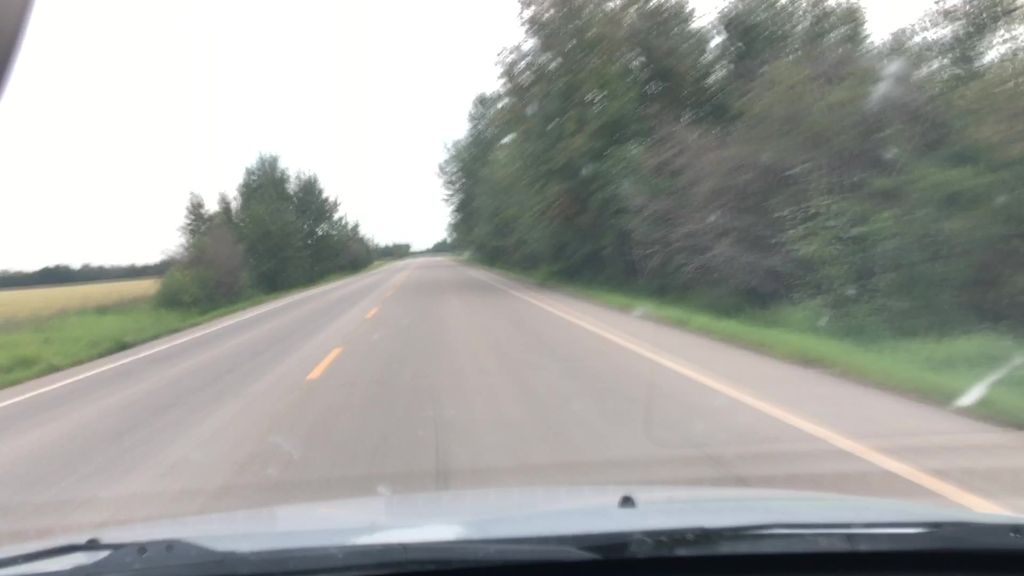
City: edmonton